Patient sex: M
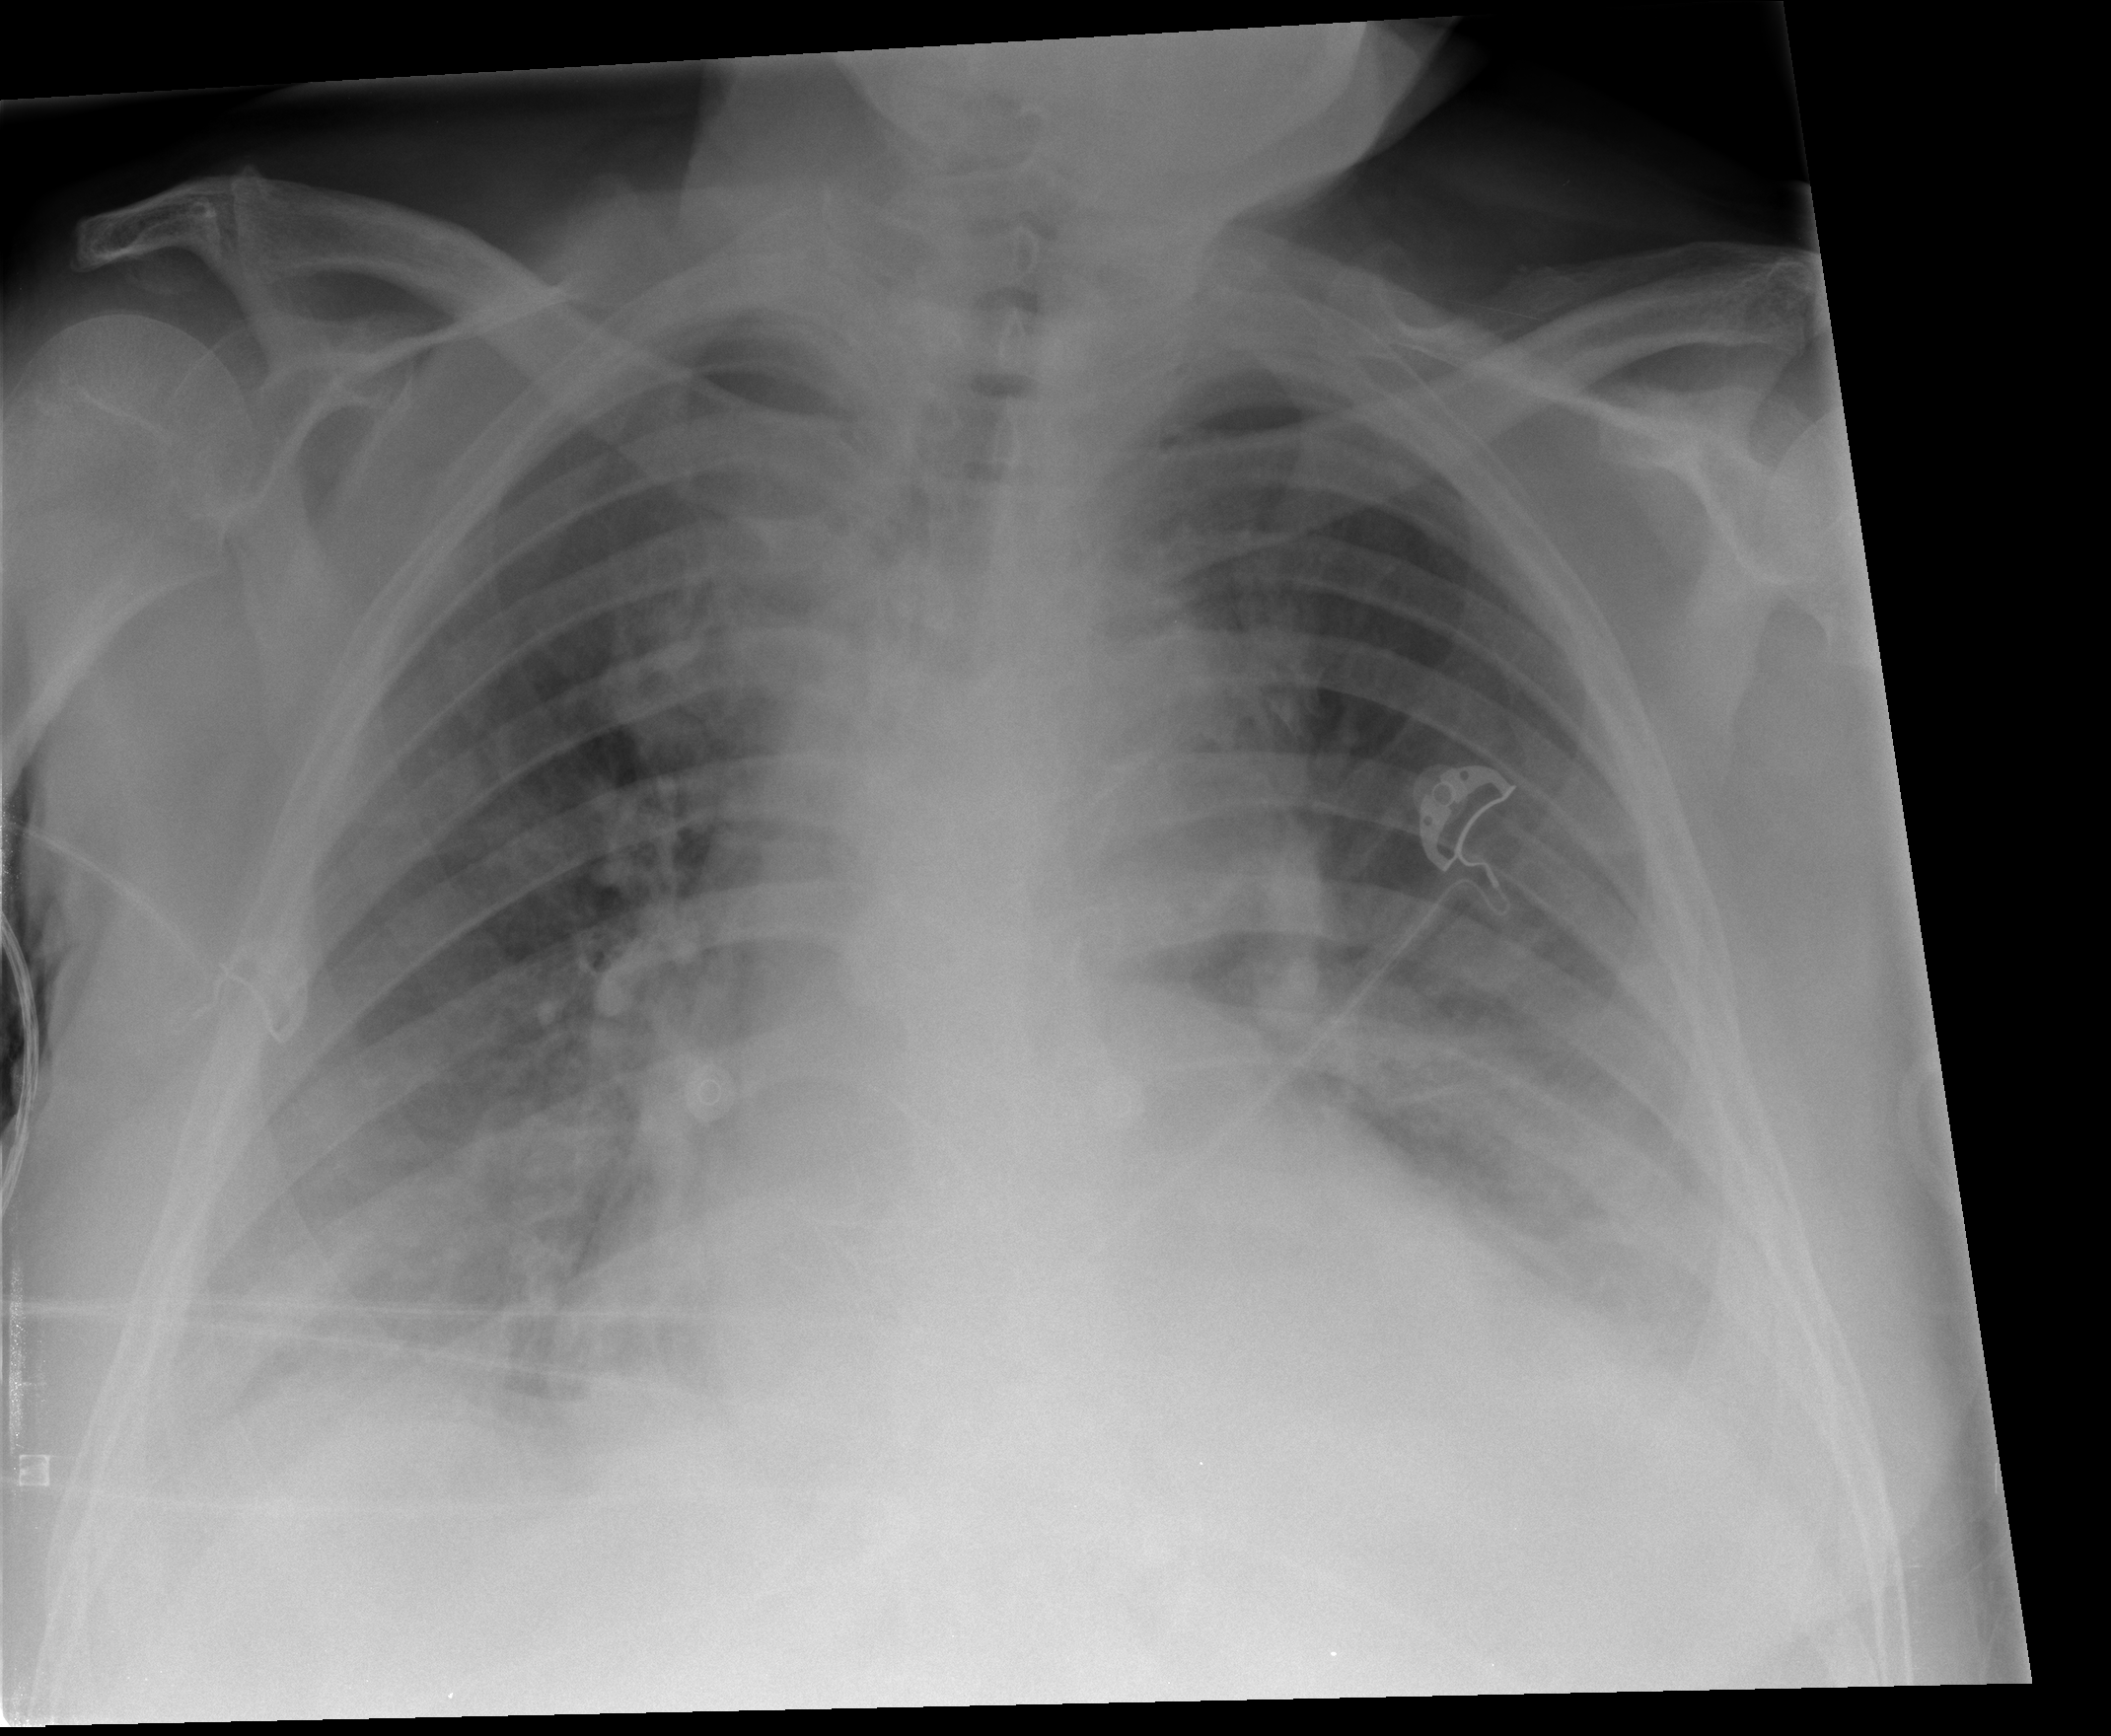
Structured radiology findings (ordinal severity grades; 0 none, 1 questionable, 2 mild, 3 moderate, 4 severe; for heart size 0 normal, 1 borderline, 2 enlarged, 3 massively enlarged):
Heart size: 2
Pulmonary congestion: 2
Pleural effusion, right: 2
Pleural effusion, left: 2
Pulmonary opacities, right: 2
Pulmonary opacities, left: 0
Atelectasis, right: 2
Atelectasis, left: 3